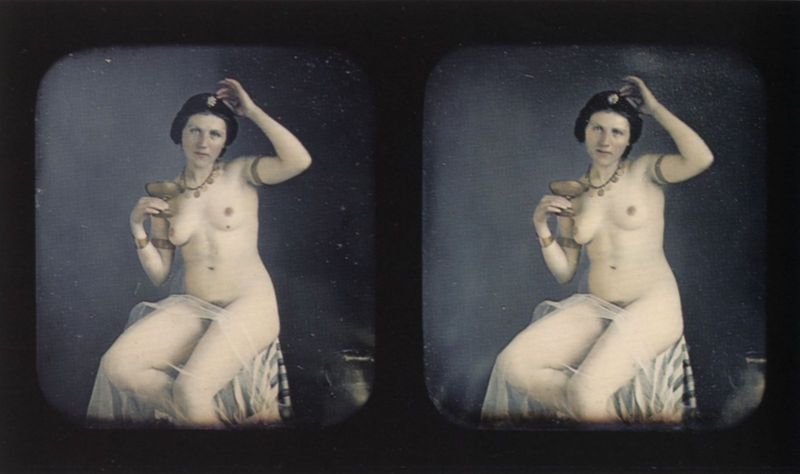
Titel: Akt-Stereodaguerreotypien
Künstler: Deutscher Photograph
Standort: Köln
Institution: Agfa Photo-Historama
Schlagwörter: akt, blau, dunkel, hand, körper, nackt, weiß, sitzen, blume, brust, busen, finger, frau, frisur, geste, glas, hell, hut, mund, nase, schmuck, schwarz, stuhl, blick, blüte, schleier, tuch, jung, arm, arme, augen, haarschmuck, schale, bild, bildnis, hände, portrait, porträt, haare, kelch, sitzend, brosche, amphore, kanne, krug, vase, brüste, bilder, zwei, kette, farbe, atelier, gestreift, streifen, nabel, bauch, brustwarze, brustwarzen, scham, halsschmuck, transparent, halskette, foto, fotografie, photographie, becher, gefäss, orient, bedeckt, nack, koloriert, posieren, photo, rolle, armband, armbänder, armreif, film, brus, durchsichtig, reif, schamhaare, pokal, trinkschale, doppelt, fot, warze, gaze, milchkanne, gleichnis, weiblicher, positiv, stereo, stereofotografie, stereoskopie, stereotypie, aktfotografie, bküte, aktfoto, raumbild, stereodagueereotypie, 3d, stereophotographie, oberarmreif, pohtographie, schmusk, sterreo